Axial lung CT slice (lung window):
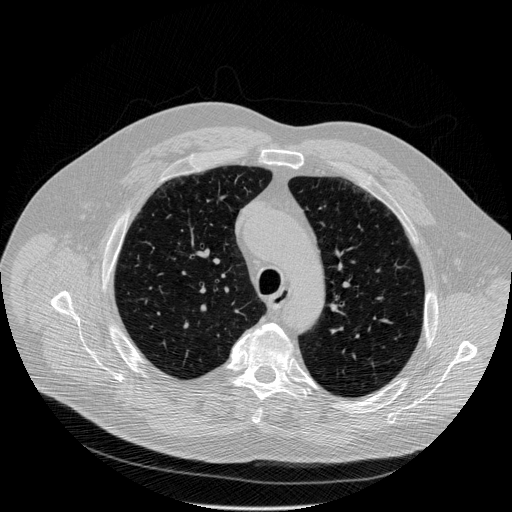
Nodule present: no